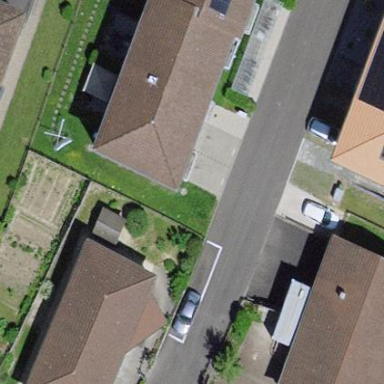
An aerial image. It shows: Hipped roof on apartment building.